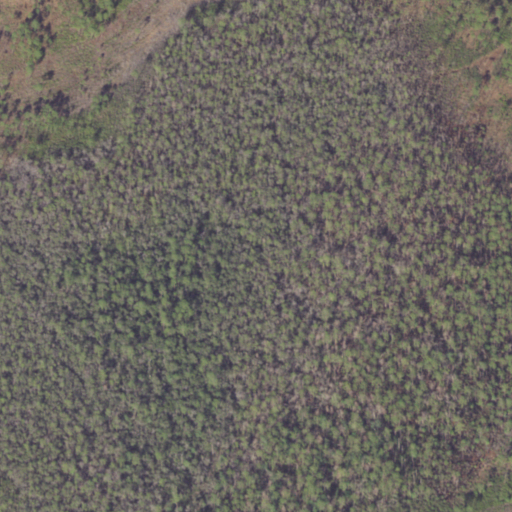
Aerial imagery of island in Florida named Poley Islands containing woody wetlands and herbaceous wetlands